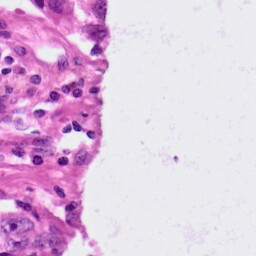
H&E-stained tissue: Lung